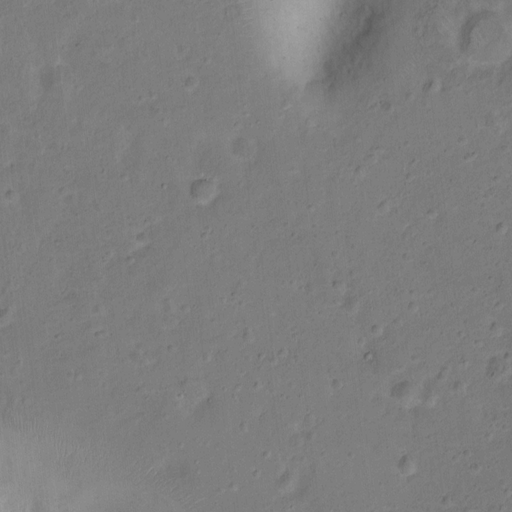
Classes present: Background